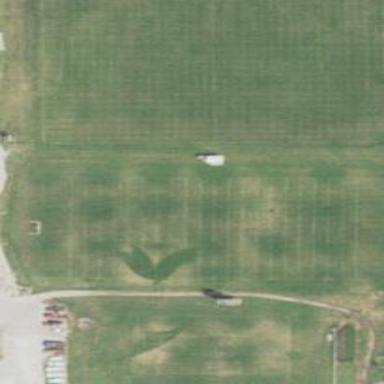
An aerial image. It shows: Soccer pitch for leisureland activities.